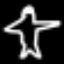
Label: airplane